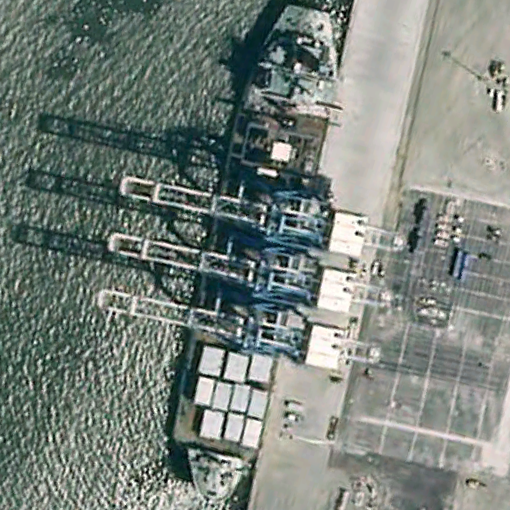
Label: Container_ship